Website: macys
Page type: account-selection
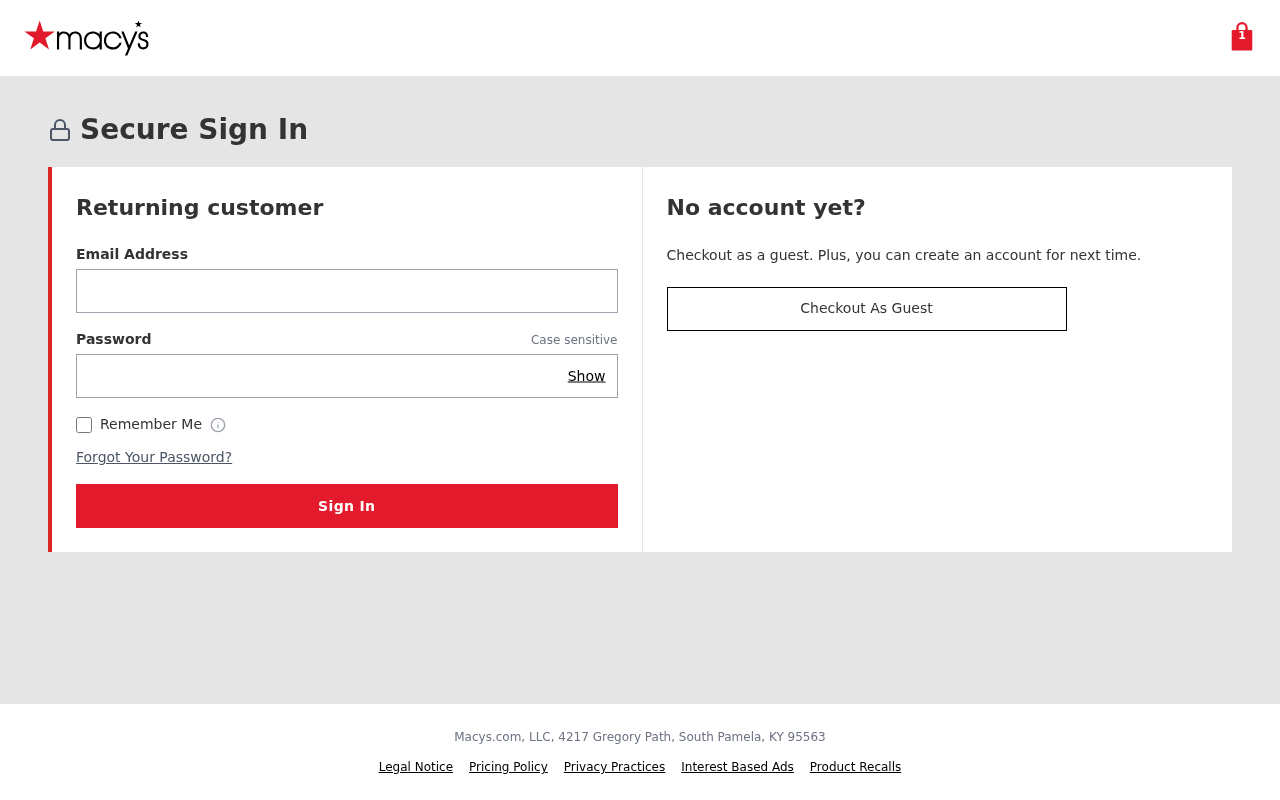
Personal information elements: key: PII_EMAIL
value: linda_whitehead@hotmail.com
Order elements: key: ORDER_NUM_ITEMS
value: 1